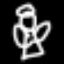
Label: angel